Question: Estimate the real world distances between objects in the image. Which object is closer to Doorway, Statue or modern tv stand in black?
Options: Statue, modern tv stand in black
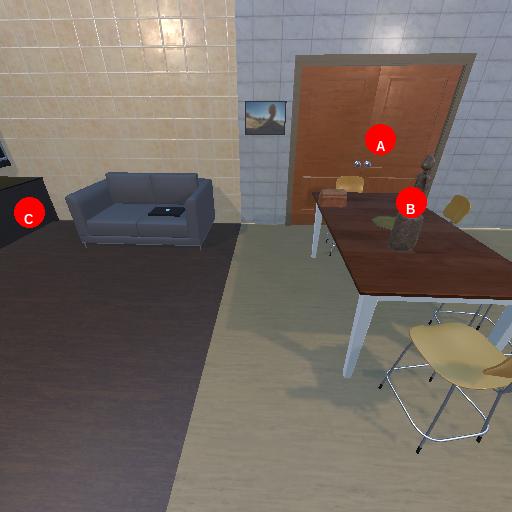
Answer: Statue